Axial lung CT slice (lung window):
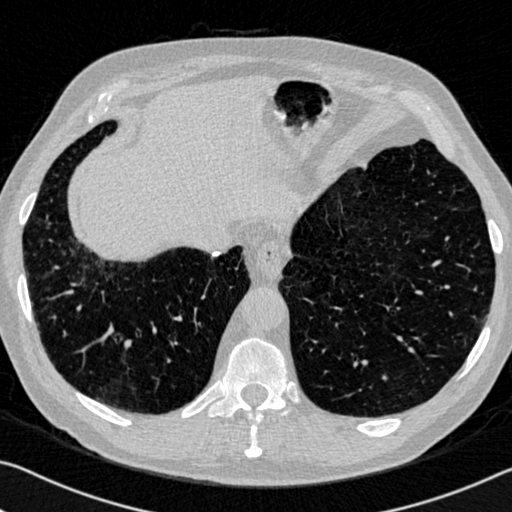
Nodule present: no